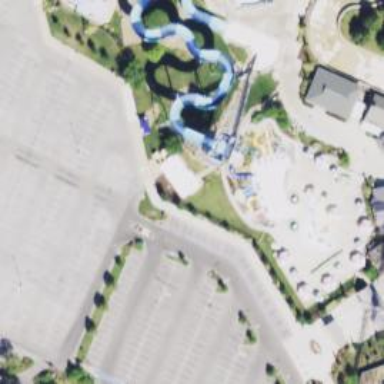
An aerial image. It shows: Tourism attraction featuring water slide.